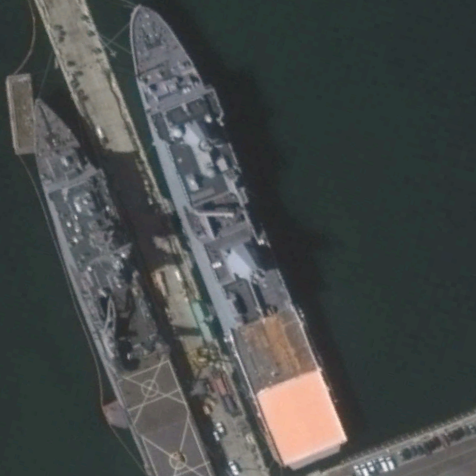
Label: combat